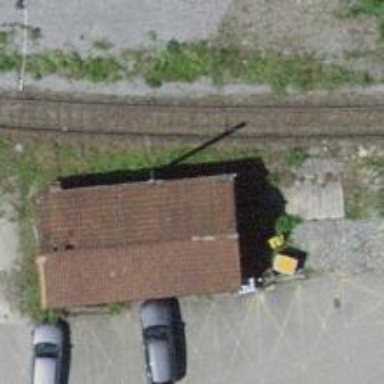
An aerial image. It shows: Signal box along the railway.